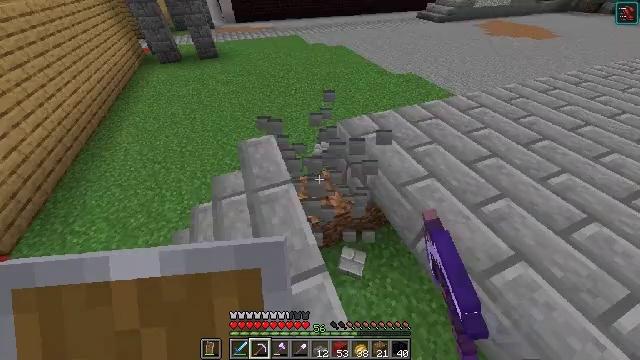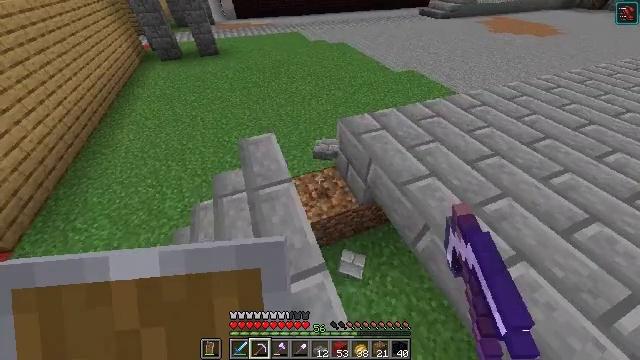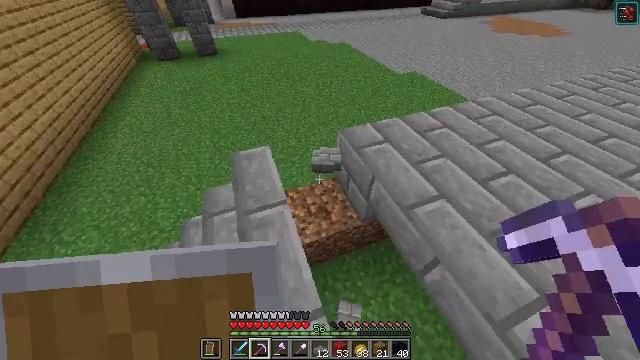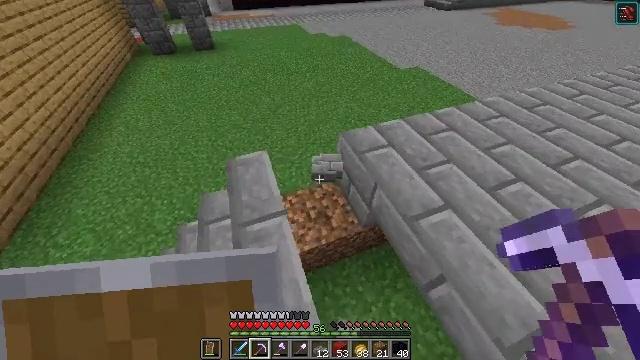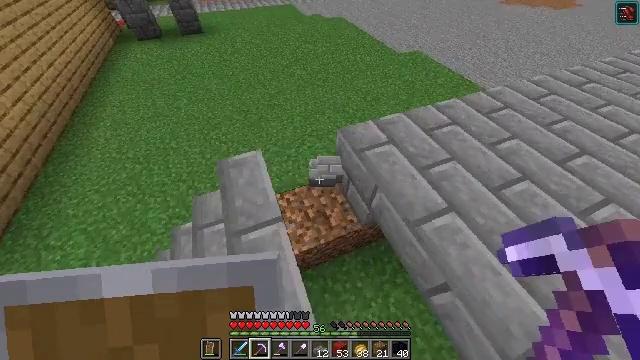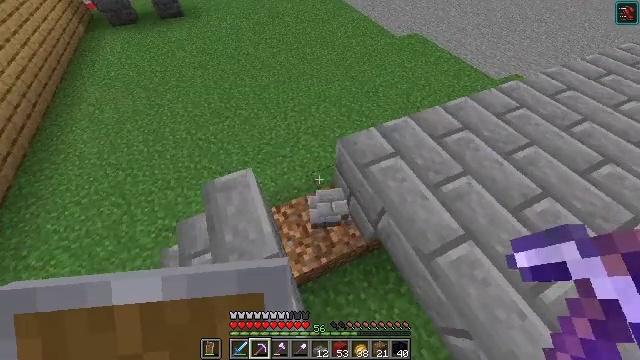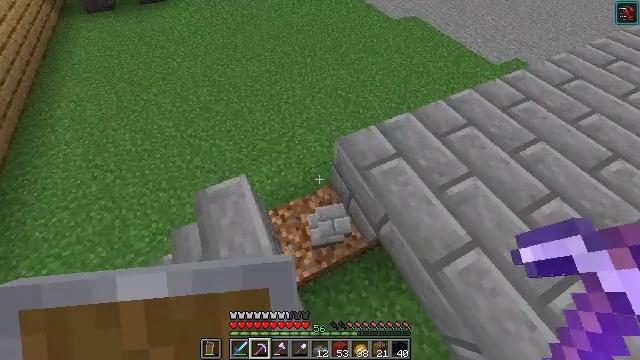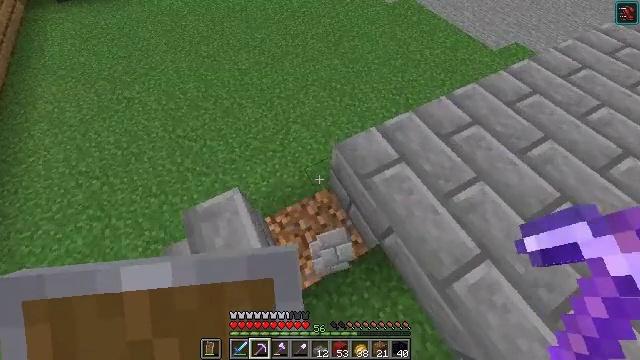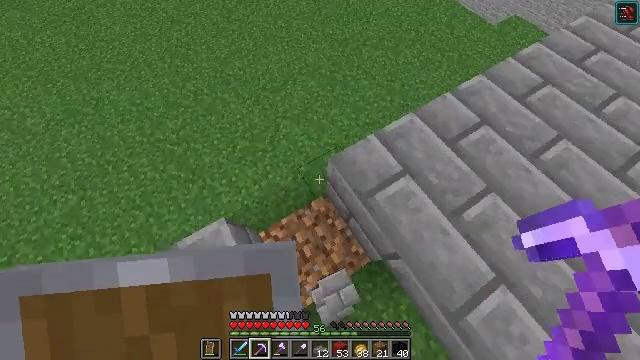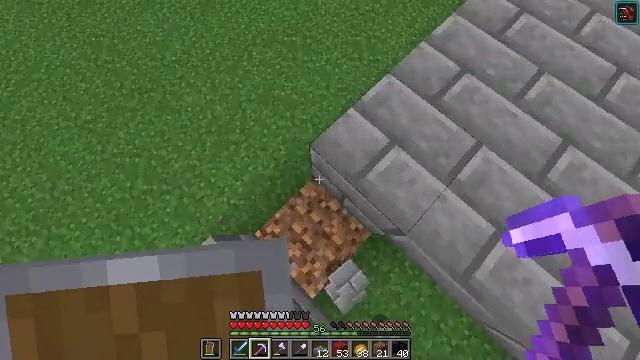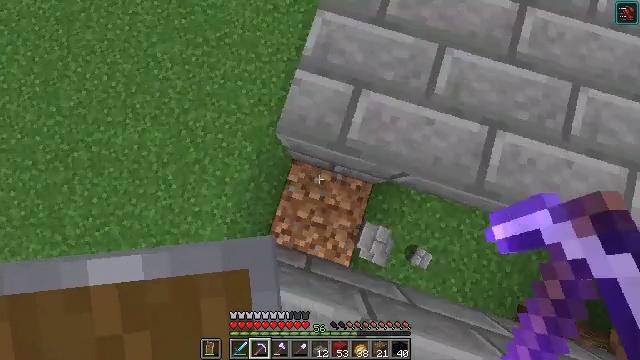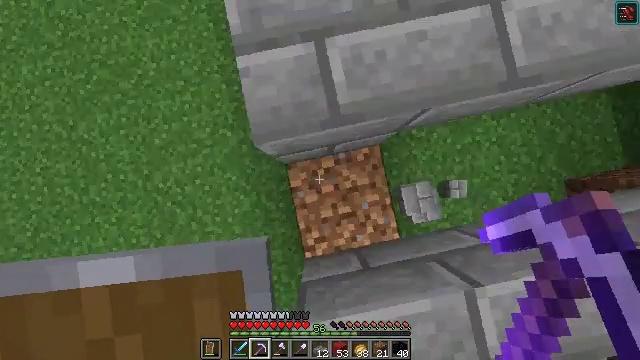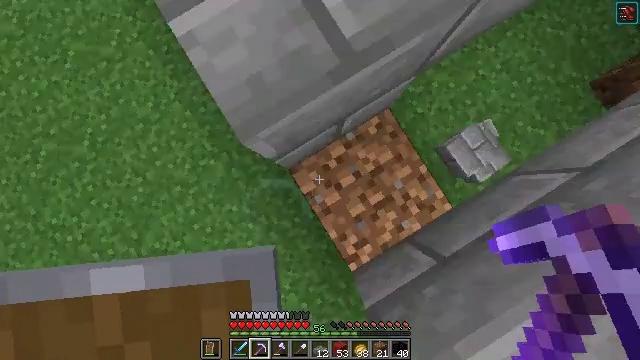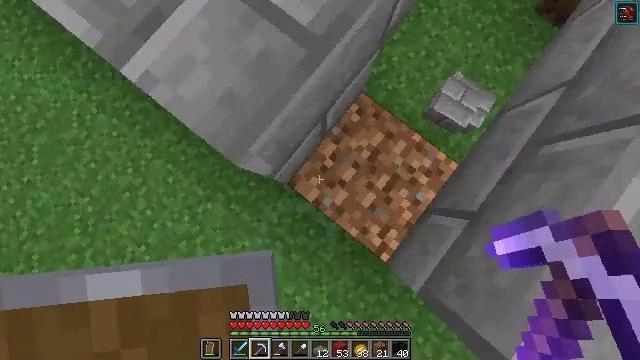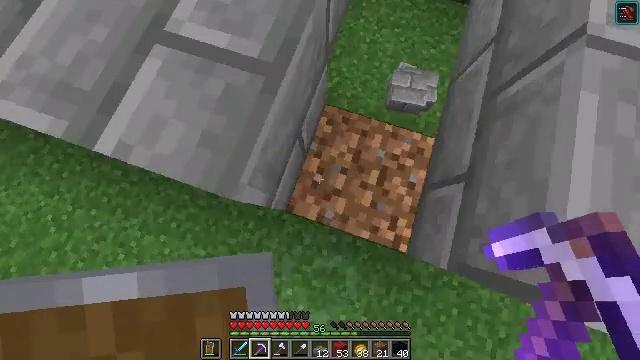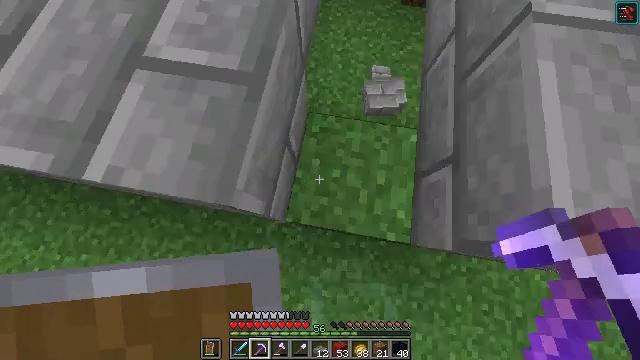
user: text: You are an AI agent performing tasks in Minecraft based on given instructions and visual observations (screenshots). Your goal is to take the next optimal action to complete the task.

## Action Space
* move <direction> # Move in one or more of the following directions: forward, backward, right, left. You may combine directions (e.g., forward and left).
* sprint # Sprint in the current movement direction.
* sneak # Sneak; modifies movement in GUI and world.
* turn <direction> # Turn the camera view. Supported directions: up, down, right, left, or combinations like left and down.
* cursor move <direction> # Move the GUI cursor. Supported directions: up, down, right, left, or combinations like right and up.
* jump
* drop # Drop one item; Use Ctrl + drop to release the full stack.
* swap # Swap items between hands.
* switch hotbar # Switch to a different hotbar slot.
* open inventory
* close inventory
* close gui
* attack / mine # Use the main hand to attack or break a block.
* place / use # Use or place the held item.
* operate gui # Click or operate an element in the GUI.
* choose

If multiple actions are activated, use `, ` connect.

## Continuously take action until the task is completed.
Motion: motion action
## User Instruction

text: Break the stone brick stairs.
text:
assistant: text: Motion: move forward
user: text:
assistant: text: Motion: move forward
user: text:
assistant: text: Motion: move forward, turn down
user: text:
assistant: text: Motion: move forward, turn right and down
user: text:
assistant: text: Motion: move forward, turn right and down
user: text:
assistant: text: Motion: move forward, turn right and down
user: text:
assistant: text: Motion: move forward, turn right and down
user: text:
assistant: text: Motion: move forward, turn right and down
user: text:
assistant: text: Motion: turn right and down
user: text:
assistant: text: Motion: turn right and down
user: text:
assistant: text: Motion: turn right and down
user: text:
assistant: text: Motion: turn right
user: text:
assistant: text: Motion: turn right and up
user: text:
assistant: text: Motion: turn right and up
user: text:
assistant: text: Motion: turn right and up
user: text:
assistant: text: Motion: move forward, turn right and up
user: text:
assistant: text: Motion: move forward, turn right and up
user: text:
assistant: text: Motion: move forward, turn right and up
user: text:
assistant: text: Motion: move forward, turn right and up
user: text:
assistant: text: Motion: move forward, turn right and up
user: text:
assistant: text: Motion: move forward
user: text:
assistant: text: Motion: move forward
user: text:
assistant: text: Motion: move forward
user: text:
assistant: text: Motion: no_op
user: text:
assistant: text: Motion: no_op
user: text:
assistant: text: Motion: turn down
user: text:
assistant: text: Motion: no_op
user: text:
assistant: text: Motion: move forward
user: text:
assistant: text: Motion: move forward, turn up
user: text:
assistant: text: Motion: move forward, turn left and up